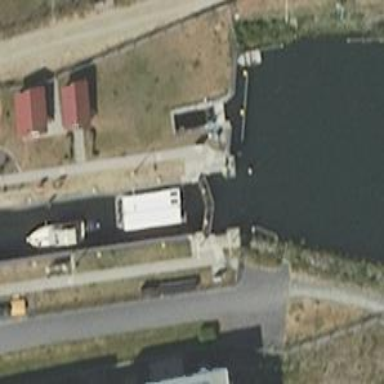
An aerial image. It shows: Lock gate along waterway.